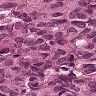
Metastatic tissue present: yes